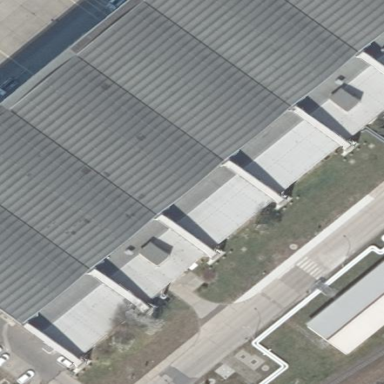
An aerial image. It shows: Hangar building at the airport.